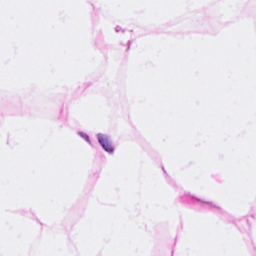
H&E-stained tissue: Breast